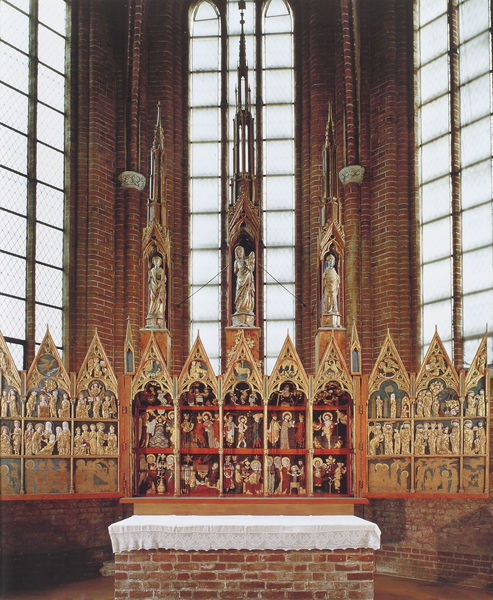
Titel: Hochaltar der ehemaligen Benediktiner-Abteikirche
Standort: Grömitz, Kloster Cismar, Benediktiner Abteikirche (EU - D - Schleswig-Holstein)
Schlagwörter: gott, weiß, menschen, fenster, licht, rot, tuch, innenraum, kirche, decke, spitzen, gotik, backstein, figuren, dom, mauerwerk, altar, hochaltar, kathedrale, skulpturen, kapelle, heilige, gothik, maria, szenen, altarbild, backsteine, trptichon, backseine